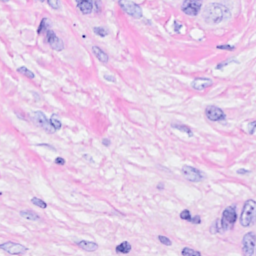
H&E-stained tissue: Breast